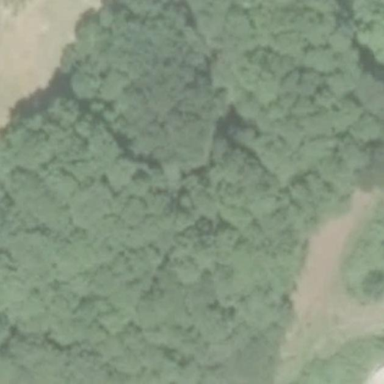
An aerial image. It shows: Forest area.